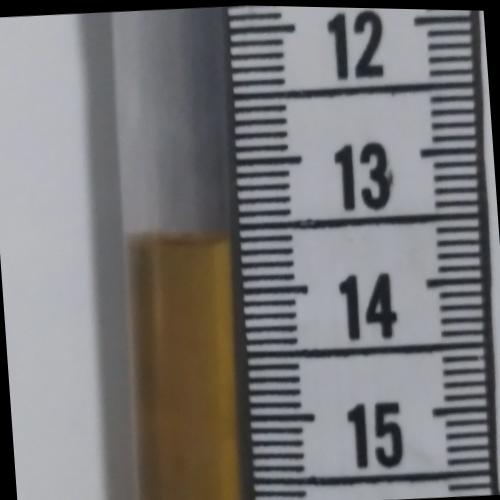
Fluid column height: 13.6 cm